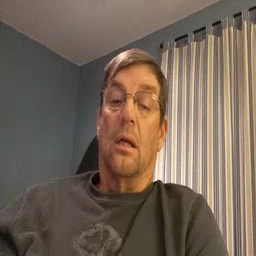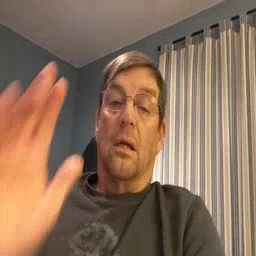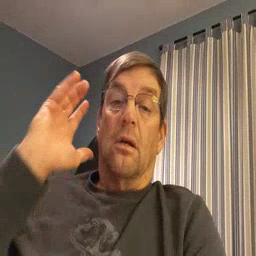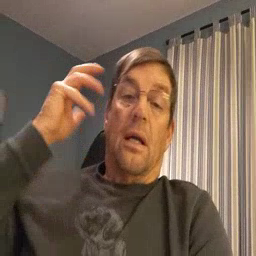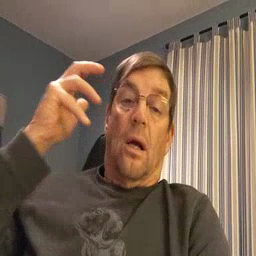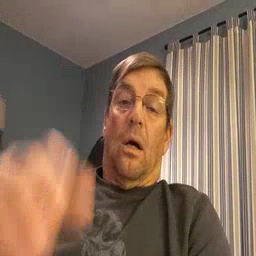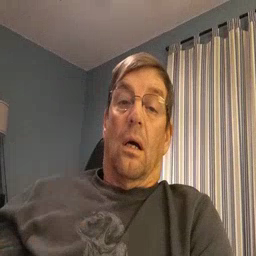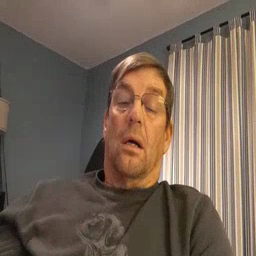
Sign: radio